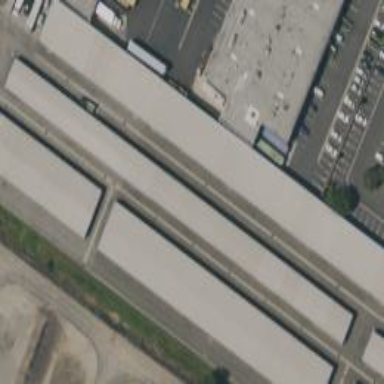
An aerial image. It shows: Warehouse building.